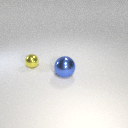
large blue metal sphere in front of small yellow metal sphere